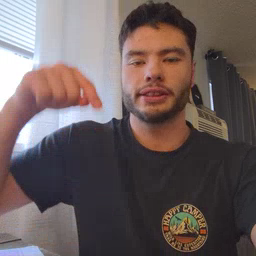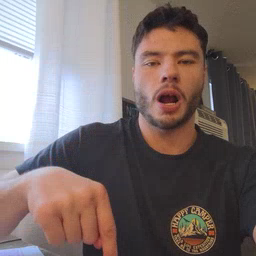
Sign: down